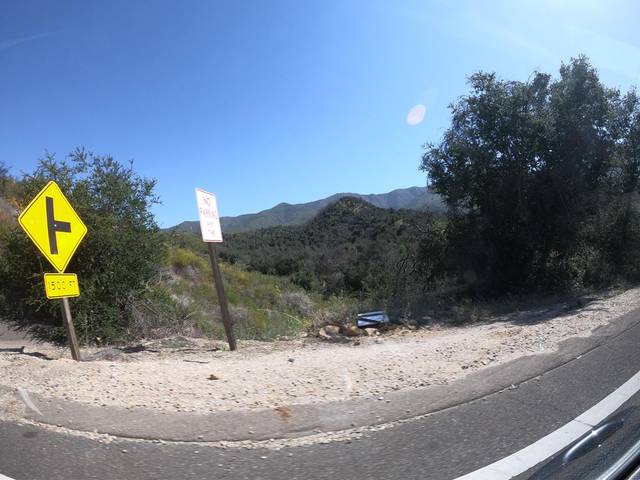
Region: United States
Coordinates: 34.568, -119.946